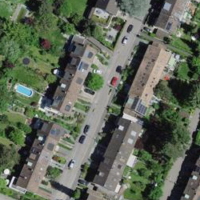
EUNIS habitat code: 55
Species observed at this site:
Cornus sanguinea
Ficus carica